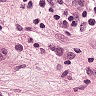
Metastatic tissue present: yes